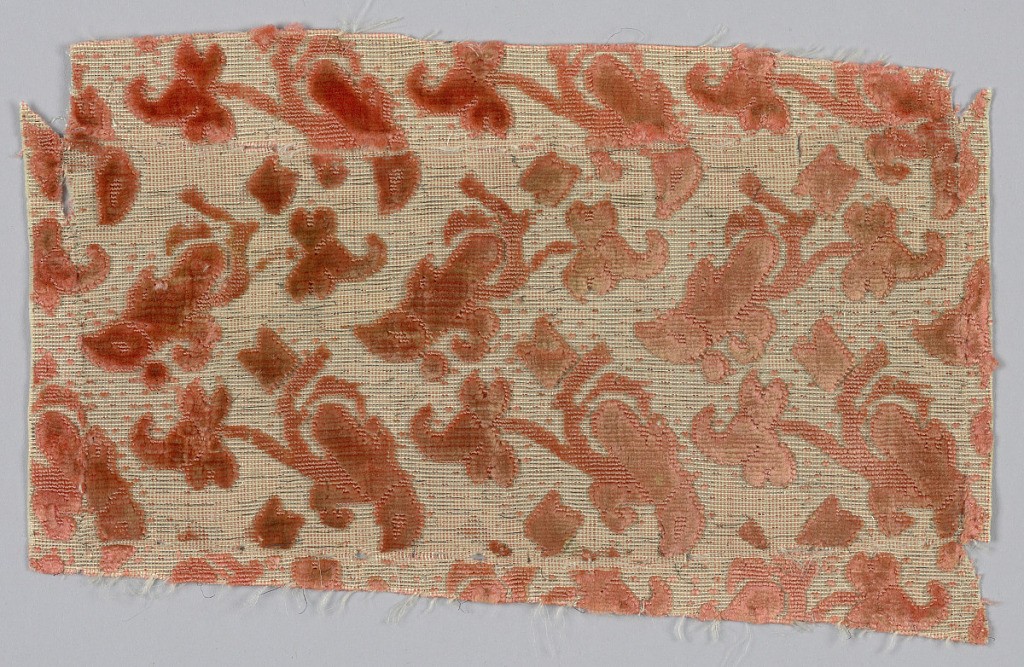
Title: Fragment
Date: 16th–17th century
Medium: silk, metallic thread Technique: cut and uncut supplementary warp pile (velvet) in a woven foundation
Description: Small fragment of cut and uncut orange velvet in a white ground shot with metallic threads. Pattern has small leafy sprigs.